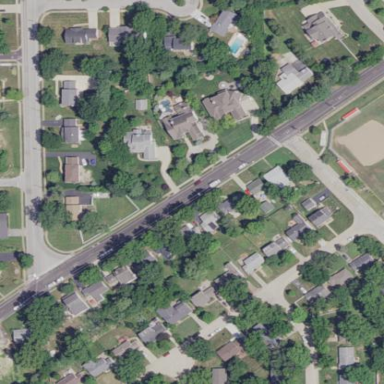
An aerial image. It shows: Single-family residential area.